Interaction volume radius: 5 \u00c5
Interaction volume height: 20 \u00c5
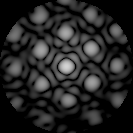
Disorder parameter: 0.2512